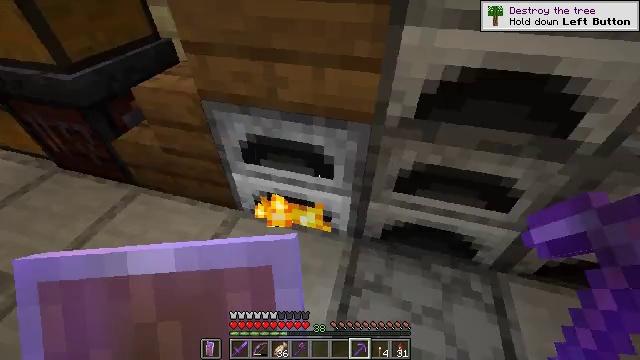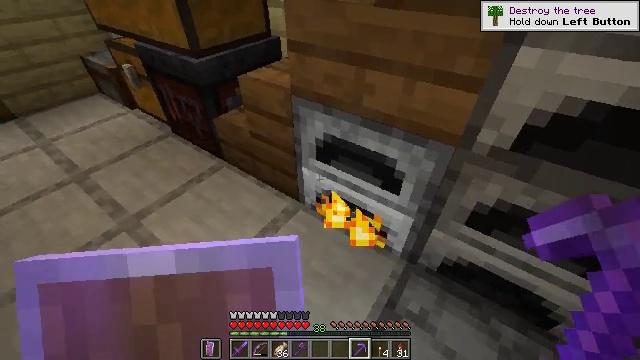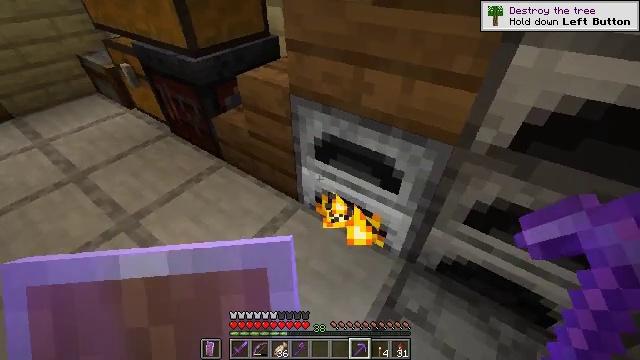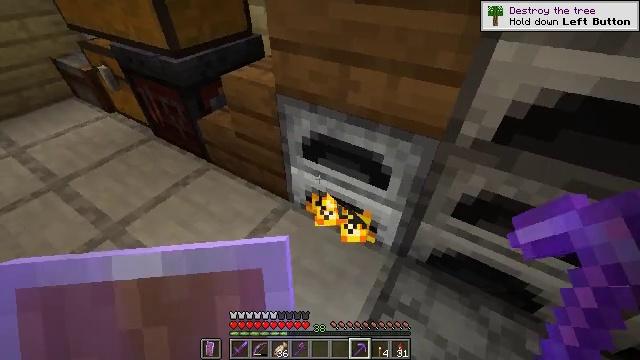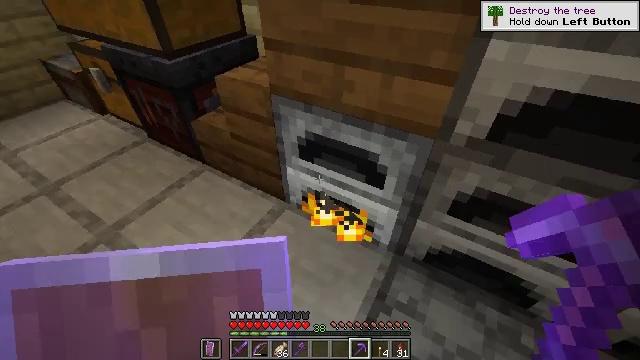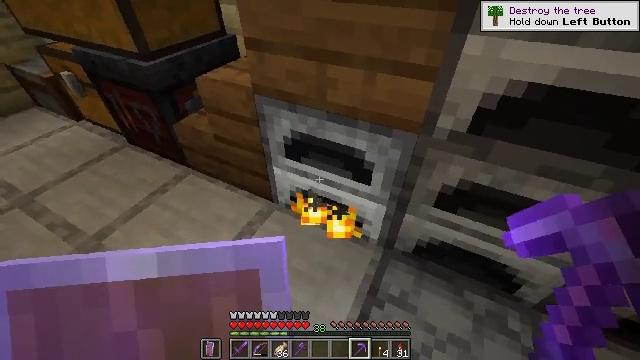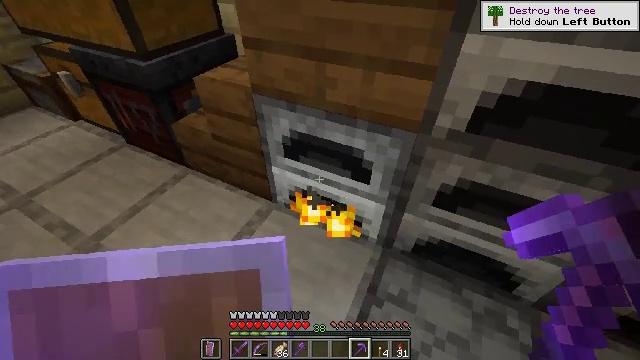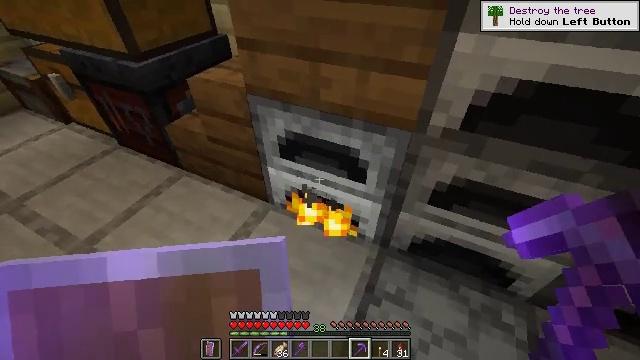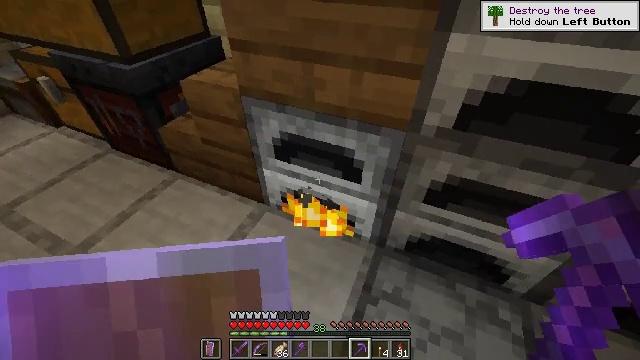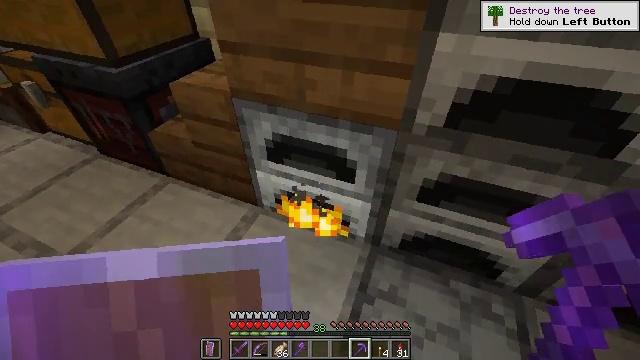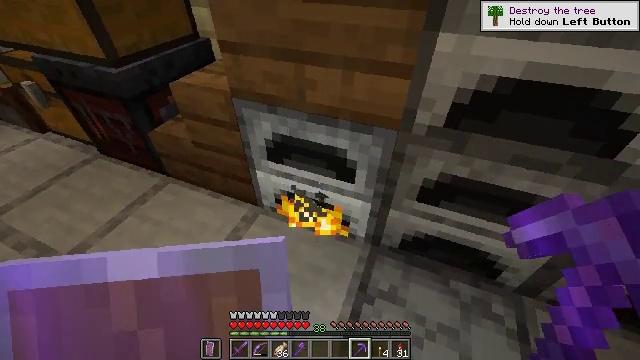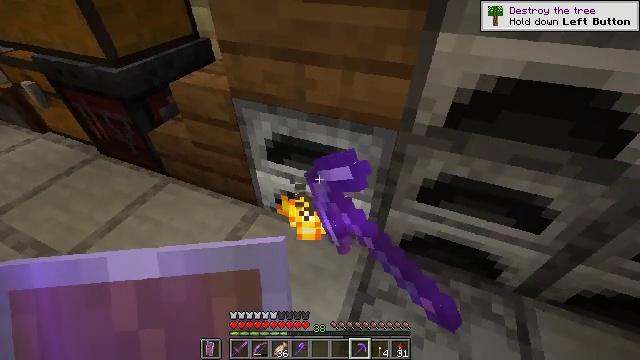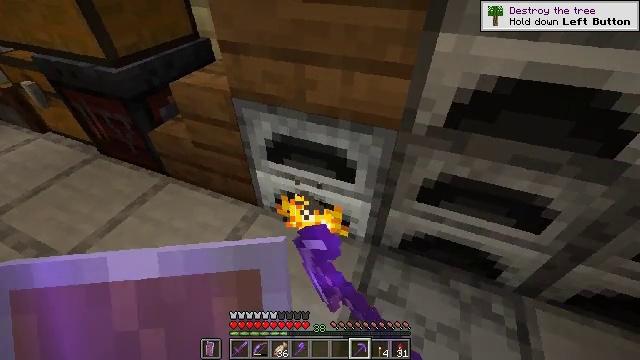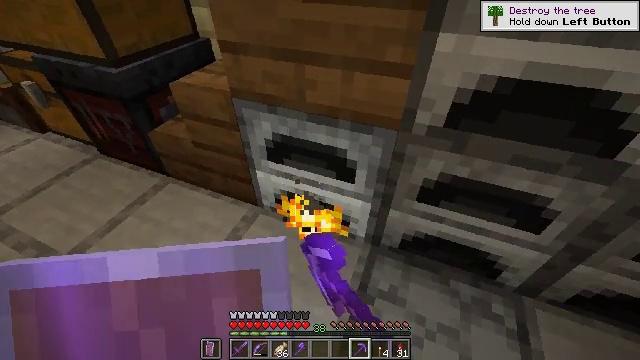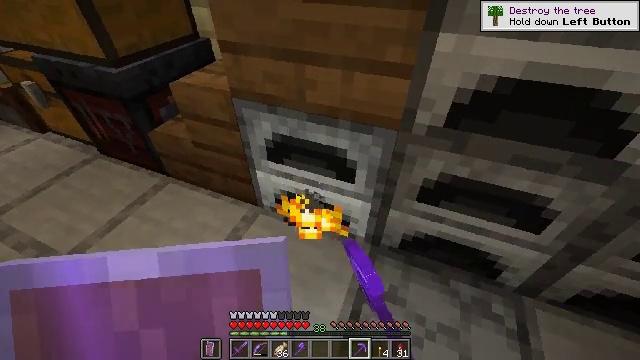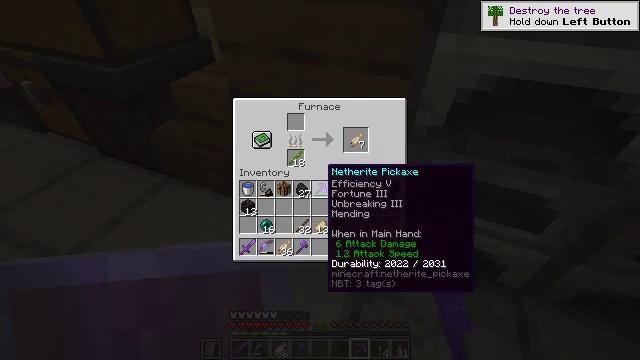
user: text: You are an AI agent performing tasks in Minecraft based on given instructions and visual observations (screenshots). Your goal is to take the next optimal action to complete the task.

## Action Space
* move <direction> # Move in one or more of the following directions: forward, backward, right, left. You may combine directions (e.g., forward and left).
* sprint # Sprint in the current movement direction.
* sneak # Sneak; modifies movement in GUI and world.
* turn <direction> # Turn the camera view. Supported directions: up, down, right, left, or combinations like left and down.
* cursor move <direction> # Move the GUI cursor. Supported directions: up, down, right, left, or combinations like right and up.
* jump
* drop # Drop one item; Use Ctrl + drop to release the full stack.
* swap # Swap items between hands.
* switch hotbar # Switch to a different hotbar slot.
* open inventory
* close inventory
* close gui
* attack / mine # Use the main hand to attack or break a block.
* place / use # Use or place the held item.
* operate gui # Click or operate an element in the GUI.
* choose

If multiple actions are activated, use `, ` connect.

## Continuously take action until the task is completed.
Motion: motion action
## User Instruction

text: Interact with the furnace to craft cooked cod.
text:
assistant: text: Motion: turn left and up
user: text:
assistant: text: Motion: no_op
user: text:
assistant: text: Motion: turn right
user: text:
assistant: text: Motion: turn right
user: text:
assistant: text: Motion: turn right
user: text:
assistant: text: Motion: no_op
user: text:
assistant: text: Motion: turn right
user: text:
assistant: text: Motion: turn right
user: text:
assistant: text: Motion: turn right
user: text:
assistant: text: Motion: use / place
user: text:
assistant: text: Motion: use / place
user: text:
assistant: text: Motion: use / place
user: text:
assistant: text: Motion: no_op
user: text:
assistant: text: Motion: no_op
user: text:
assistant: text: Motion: no_op
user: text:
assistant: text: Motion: no_op
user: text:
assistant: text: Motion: no_op
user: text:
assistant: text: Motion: no_op
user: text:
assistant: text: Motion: turn up
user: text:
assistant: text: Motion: sneak, turn up
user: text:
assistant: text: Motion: sneak
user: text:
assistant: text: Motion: sneak
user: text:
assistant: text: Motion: sneak, turn right
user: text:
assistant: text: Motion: sneak, turn right
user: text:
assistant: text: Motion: sneak
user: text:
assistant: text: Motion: sneak
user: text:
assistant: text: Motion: sneak
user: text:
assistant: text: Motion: sneak
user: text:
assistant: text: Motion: sneak
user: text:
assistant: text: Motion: sneak